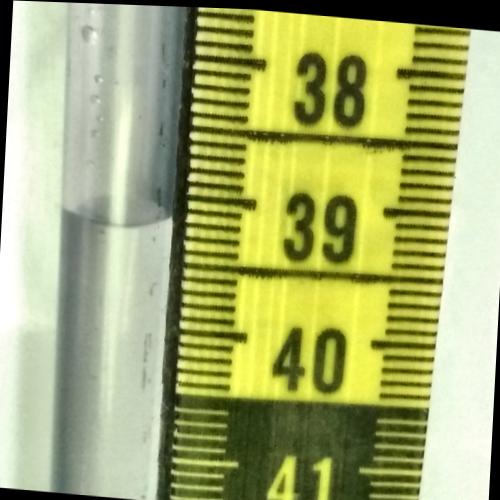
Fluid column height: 39.2 cm